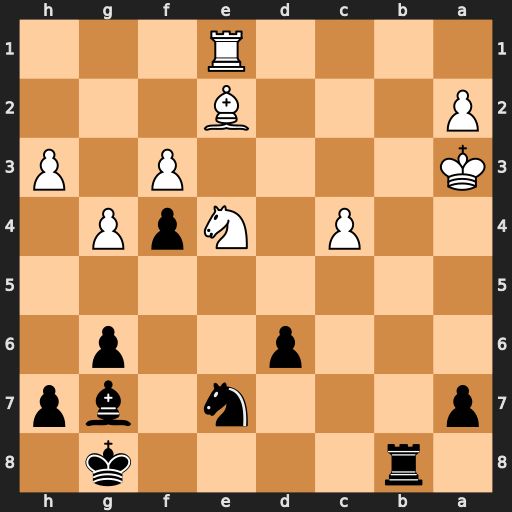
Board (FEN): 1r4k1/p3n1bp/3p2p1/8/2P1NpP1/K4P1P/P3B3/4R3
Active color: b
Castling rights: -
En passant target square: -
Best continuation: Nc6 Rb1 Rxb1